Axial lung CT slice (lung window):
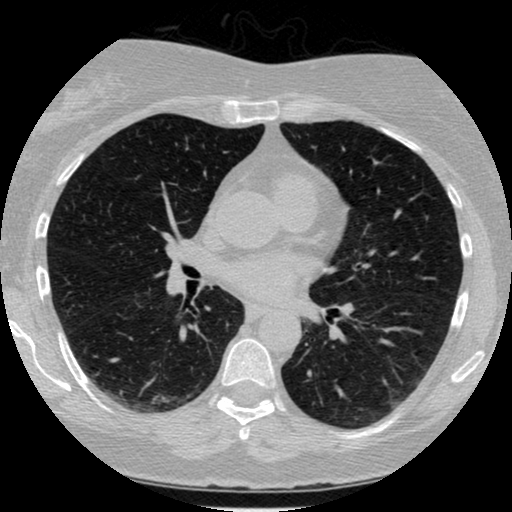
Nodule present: no